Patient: sex F, age 63
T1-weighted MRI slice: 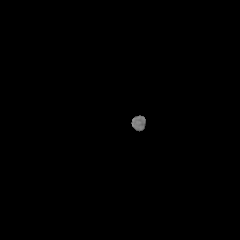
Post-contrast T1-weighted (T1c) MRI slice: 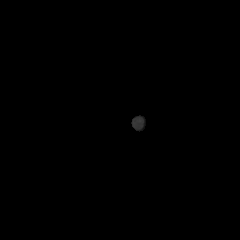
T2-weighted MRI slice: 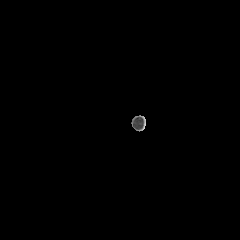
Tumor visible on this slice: no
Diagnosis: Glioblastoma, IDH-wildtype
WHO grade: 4